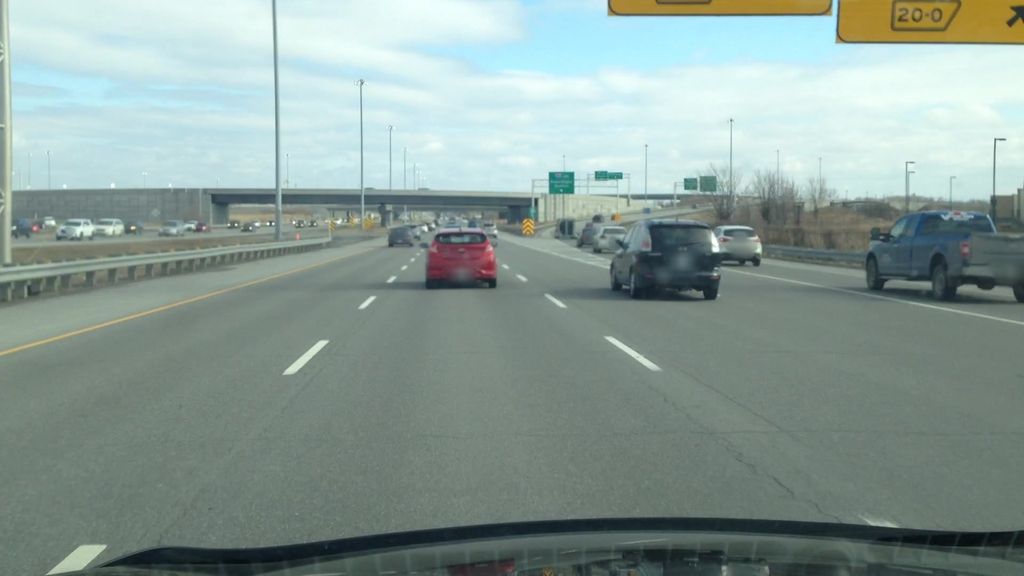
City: montreal